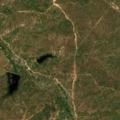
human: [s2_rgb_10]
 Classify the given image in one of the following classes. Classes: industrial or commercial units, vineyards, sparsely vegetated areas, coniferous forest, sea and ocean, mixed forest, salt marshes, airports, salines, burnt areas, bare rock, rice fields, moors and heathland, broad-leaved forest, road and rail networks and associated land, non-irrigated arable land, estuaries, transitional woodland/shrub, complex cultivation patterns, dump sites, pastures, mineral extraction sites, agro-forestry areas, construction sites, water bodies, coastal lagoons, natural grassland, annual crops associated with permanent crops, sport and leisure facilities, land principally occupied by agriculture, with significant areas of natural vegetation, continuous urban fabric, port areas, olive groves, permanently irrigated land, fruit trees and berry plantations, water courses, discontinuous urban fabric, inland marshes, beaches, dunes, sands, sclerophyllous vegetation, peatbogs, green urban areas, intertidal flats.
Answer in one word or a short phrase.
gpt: agro-forestry areas